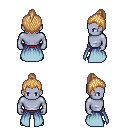
a pixel art fantasy rpg character, male body template, dark elf, purple skin, overskirt, red pants, light blonde short topknot hairstyle, four views (front, back, left, right), 2x2 character sprite sheet, small pixel art, hard edges, no anti-aliasing